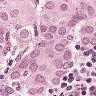
Metastatic tissue present: yes